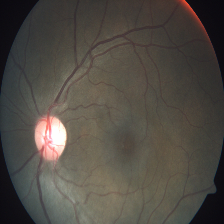
Diabetic retinopathy grade: Severe